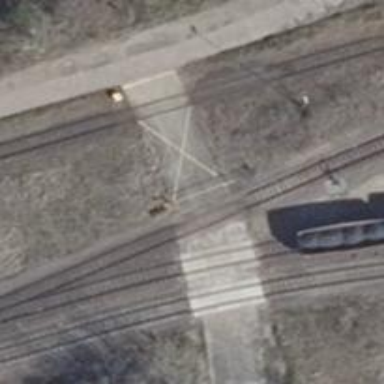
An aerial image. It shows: Level crossing along the railway.